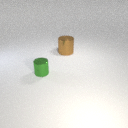
large brown metal cylinder to the right of small green metal cylinder